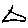
Label: triangle